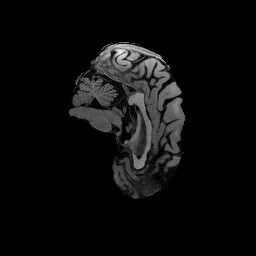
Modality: T1w
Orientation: sagittal
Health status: healthy